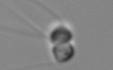
Label: Chaetoceros